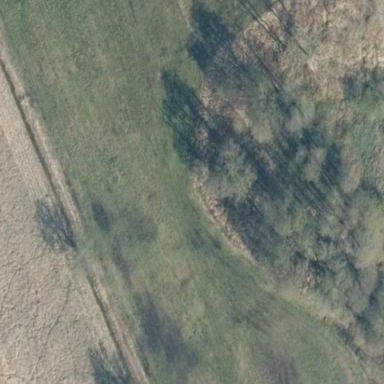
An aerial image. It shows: Patch of scrub vegetation.